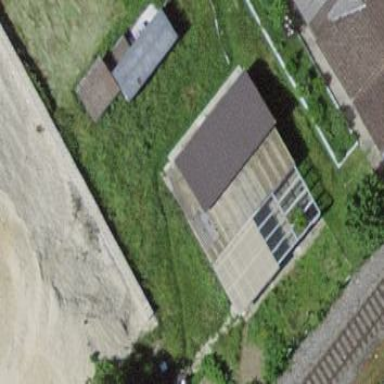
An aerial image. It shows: Farm auxiliary building.